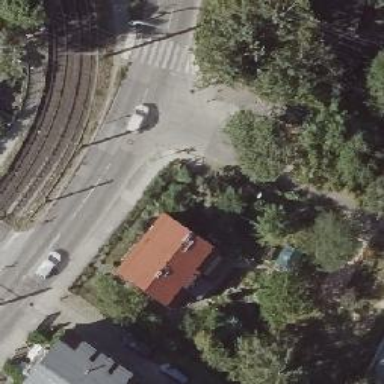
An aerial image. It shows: Concrete footway with uncontrolled crossing.